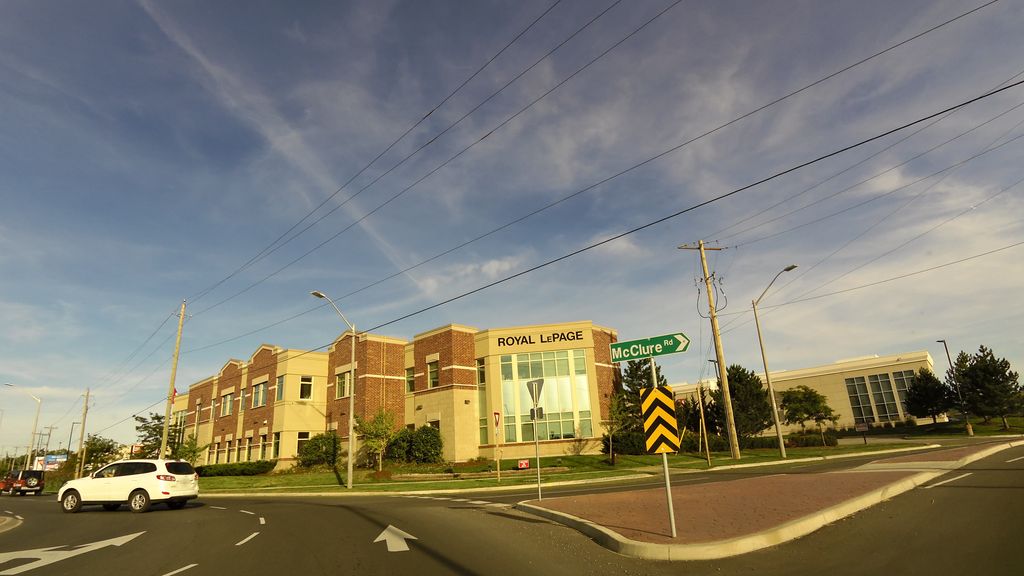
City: hamilton